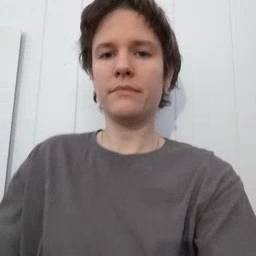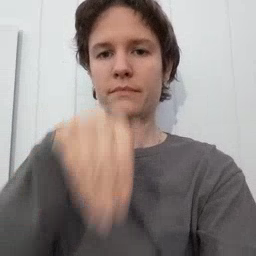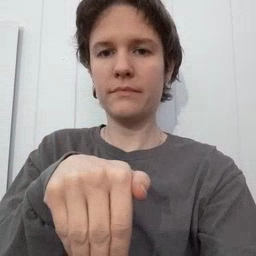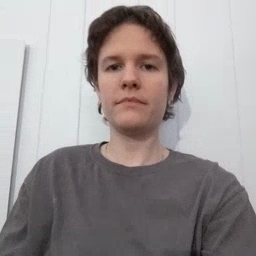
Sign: night